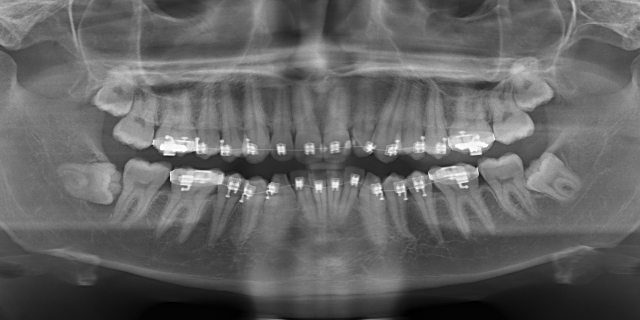
adult